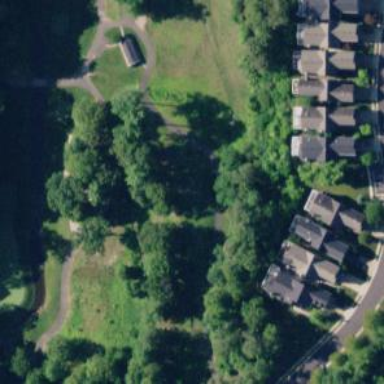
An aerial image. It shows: Footway that resembles golf path.